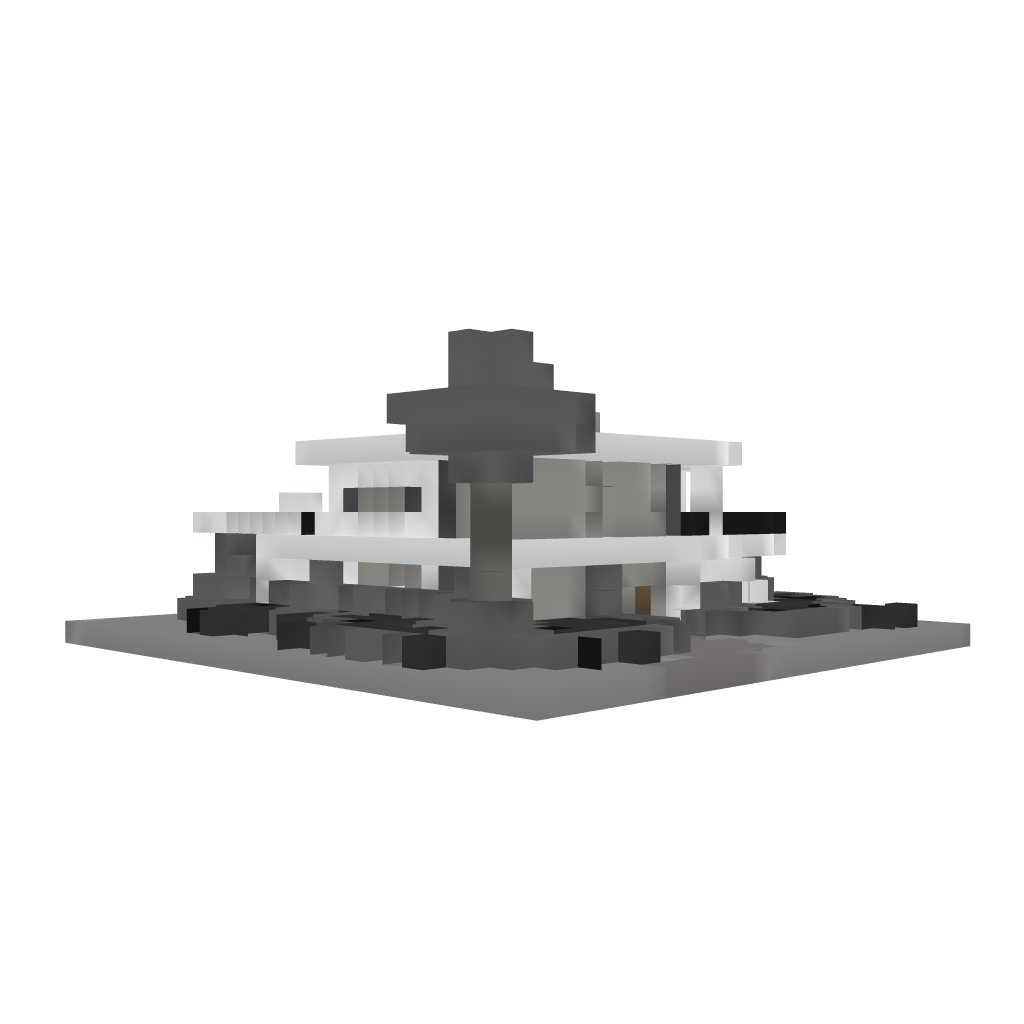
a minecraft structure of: Modern Dream | 1.6.2